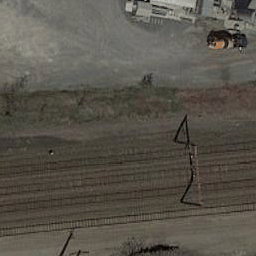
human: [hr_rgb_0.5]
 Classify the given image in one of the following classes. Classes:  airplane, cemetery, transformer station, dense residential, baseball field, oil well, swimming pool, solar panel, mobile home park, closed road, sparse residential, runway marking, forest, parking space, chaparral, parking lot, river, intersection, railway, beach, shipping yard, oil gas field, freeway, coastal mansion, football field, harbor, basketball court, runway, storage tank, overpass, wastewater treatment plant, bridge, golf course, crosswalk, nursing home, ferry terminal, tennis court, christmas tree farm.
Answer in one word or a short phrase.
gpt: railway